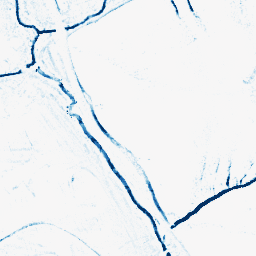
Category: morphological
Decomposition family: morphological_rect
Decomposition parameters: operation: closing
width: 5
height: 5
Upsampling method: bicubic
Upsampling parameters: scale: 4
Upsampling scale: 4